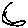
Label: moon